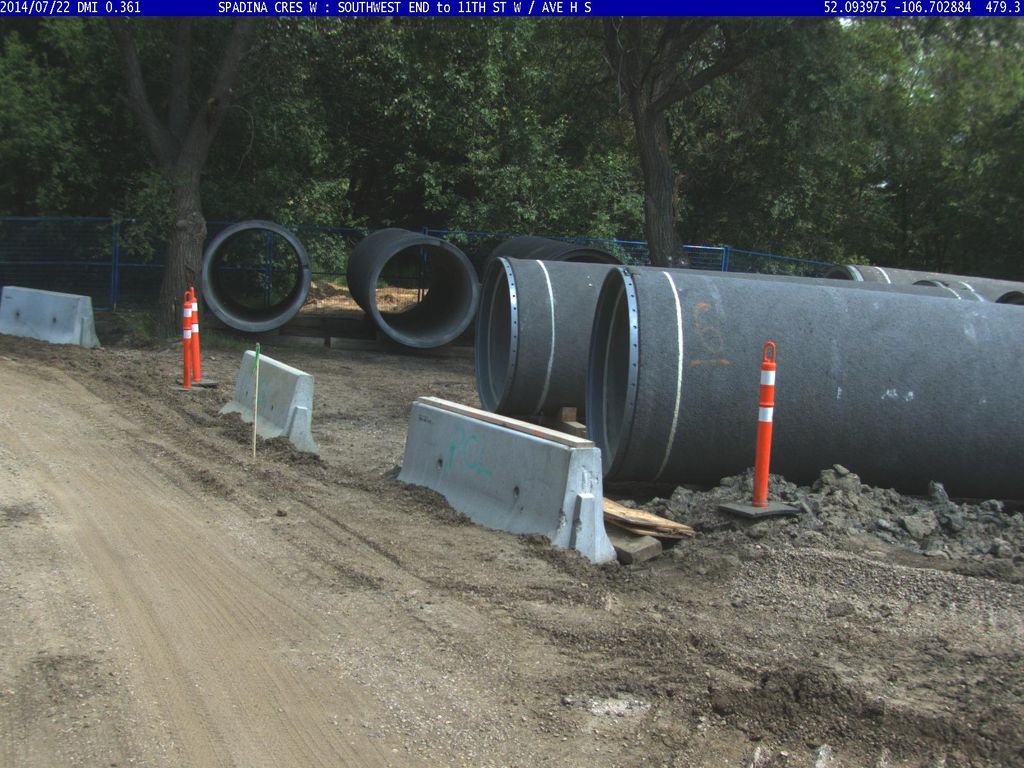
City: saskatoon